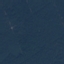
Land use / land cover: Forest